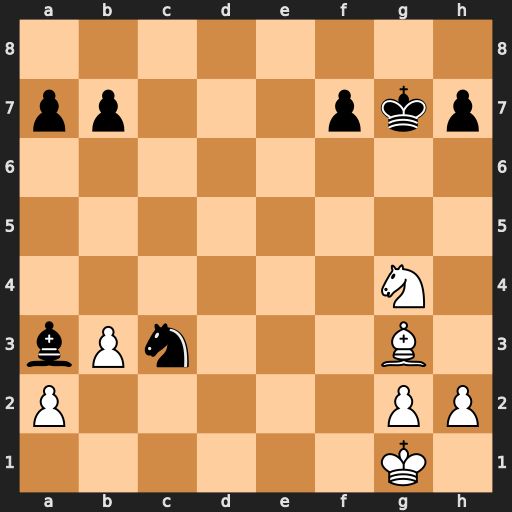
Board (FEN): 8/pp3pkp/8/8/6N1/bPn3B1/P5PP/6K1
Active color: w
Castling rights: -
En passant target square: -
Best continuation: Be5+ Kg6 Bxc3